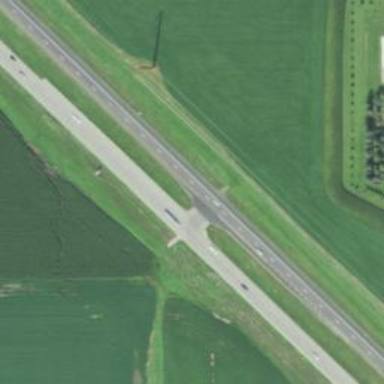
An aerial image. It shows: This image shows trunk highway that functions as expressway.